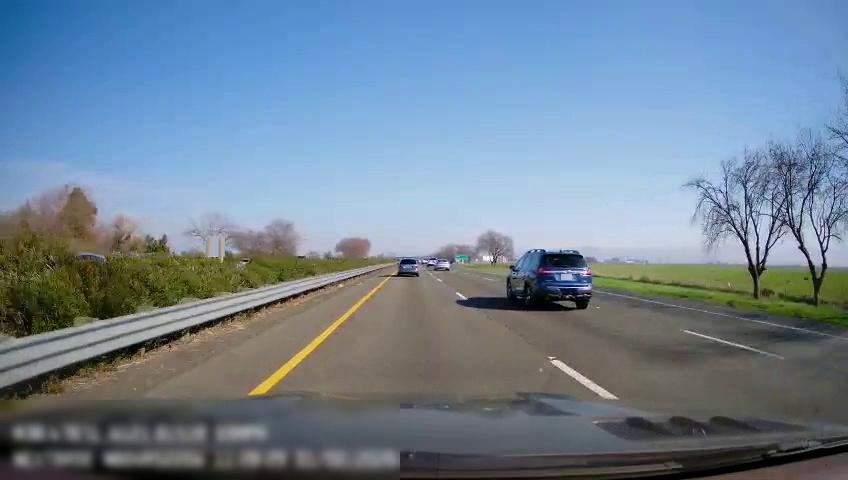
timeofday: Day
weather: Sunny
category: Drivable Space
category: Vehicles | Car
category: Vehicles | SUV
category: Vehicles | SUV
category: Vehicles | SUV
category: Vehicles | SUV
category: Lanes | Current Lane
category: Lanes | Current Lane
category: Lanes | Alternate Lane
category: Lanes | Alternate Lane
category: Traffic | Signs